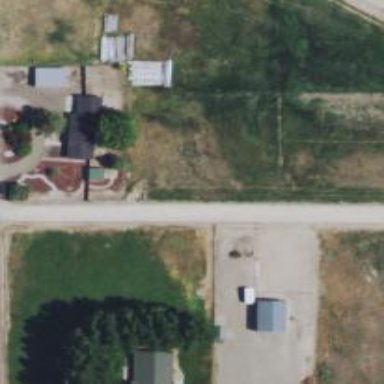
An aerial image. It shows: Driveway leading to service road.